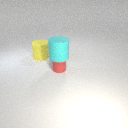
small red rubber cylinder below large cyan rubber cylinder